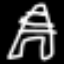
Label: The Eiffel Tower